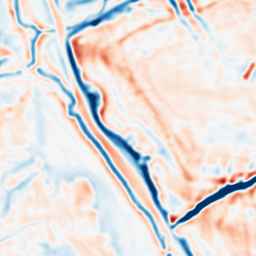
Category: multiscale
Decomposition family: dog
Decomposition parameters: sigma_low: 2
sigma_high: 5
Upsampling method: quintic
Upsampling parameters: scale: 4
Upsampling scale: 4